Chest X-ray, PA view. Patient: 59 years old, sex M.
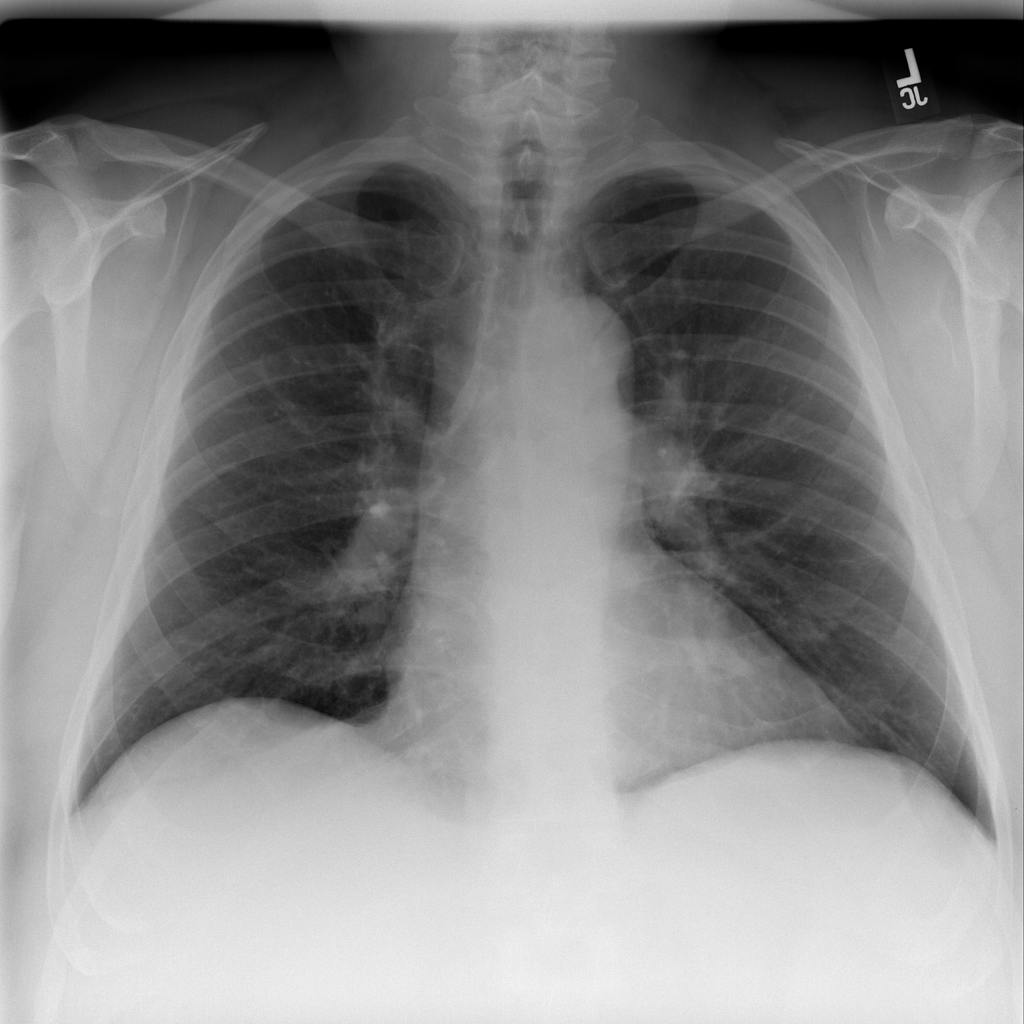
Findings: No Finding